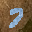
Label: 7